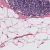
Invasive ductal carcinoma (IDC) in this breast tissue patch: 0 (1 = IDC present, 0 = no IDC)